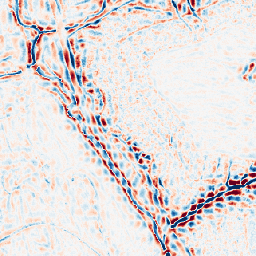
Category: wavelet
Decomposition family: wavelet_dwt
Decomposition parameters: wavelet: db8
level: 3
Upsampling method: area
Upsampling parameters: scale: 4
Upsampling scale: 4